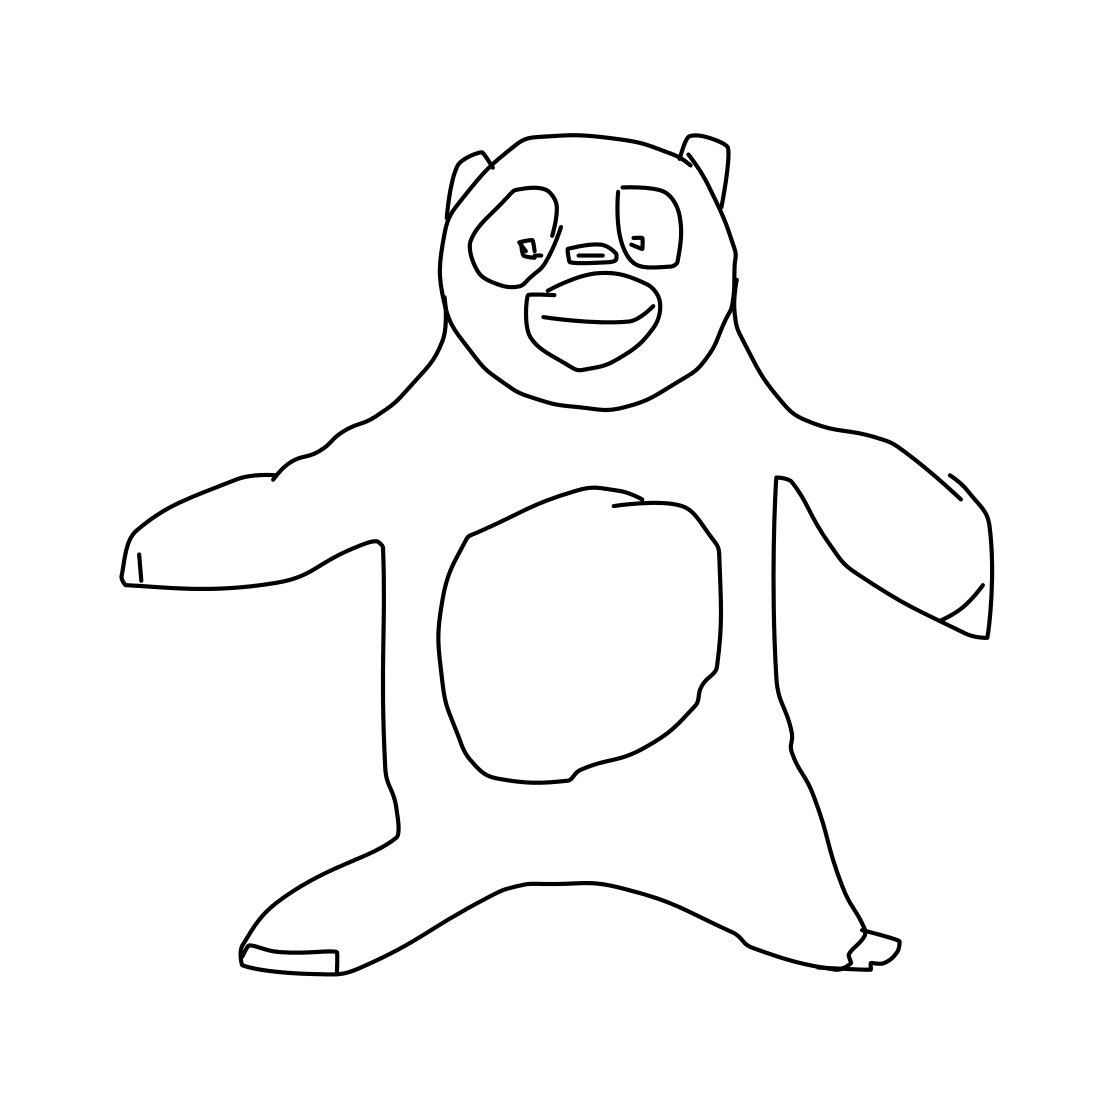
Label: panda